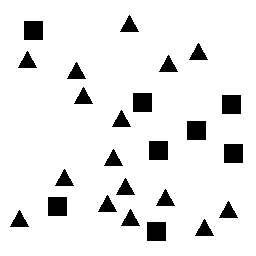
Squares: 8
Triangles: 16
Stars: 0
Total shapes: 24